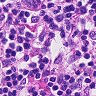
Metastatic tissue present: no